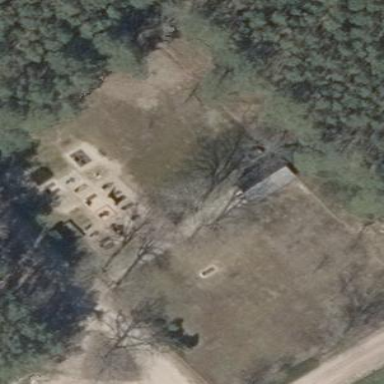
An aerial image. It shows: Cemetery.